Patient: sex F, age 64
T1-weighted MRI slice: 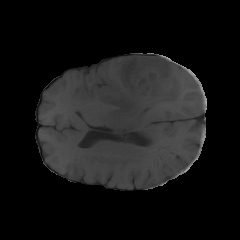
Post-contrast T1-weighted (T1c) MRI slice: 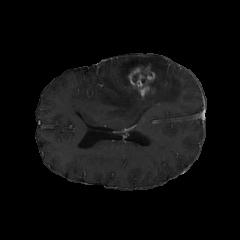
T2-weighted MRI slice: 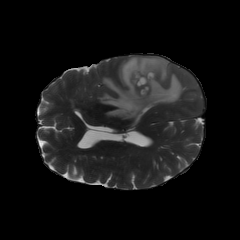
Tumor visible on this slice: yes
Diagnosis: Glioblastoma, IDH-wildtype
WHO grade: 4